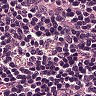
Metastatic tissue present: no